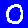
Digit: 0